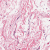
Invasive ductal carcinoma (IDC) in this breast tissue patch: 0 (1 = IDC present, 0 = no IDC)